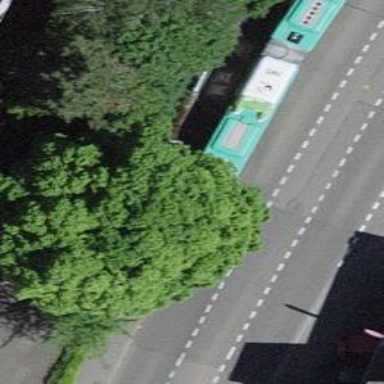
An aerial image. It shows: Platform for public transport on the road.